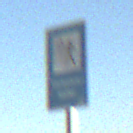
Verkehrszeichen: Verkehrshelfer
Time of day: SunriseSunset
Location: Outdoor (Nature)
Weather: Clear
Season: NotSpecified
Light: Natural